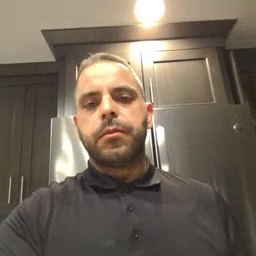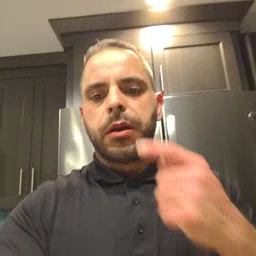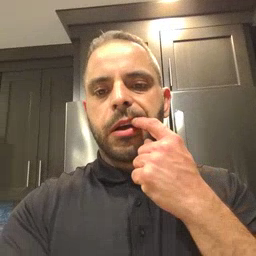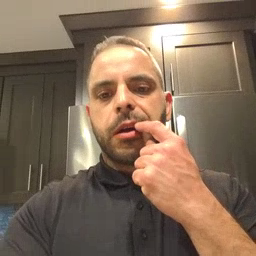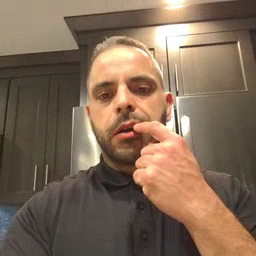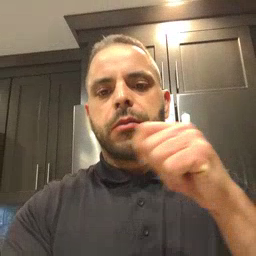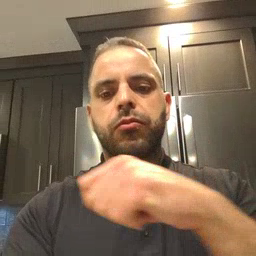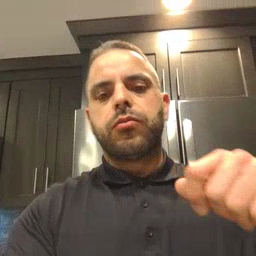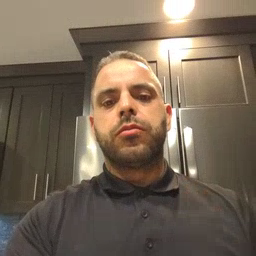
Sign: toothbrush